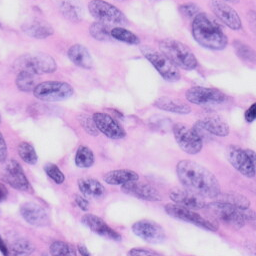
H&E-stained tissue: Skin